Interaction volume radius: 5 \u00c5
Interaction volume height: 45 \u00c5
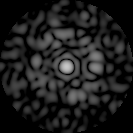
Disorder parameter: 0.8496